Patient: sex M, age 60
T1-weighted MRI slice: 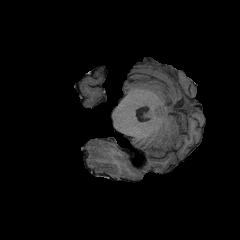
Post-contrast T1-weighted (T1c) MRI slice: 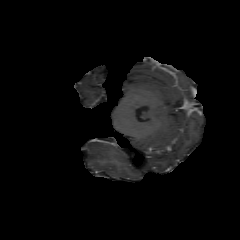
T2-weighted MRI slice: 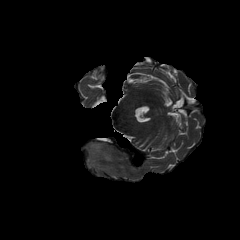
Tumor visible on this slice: yes
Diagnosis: Glioblastoma, IDH-wildtype
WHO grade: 4